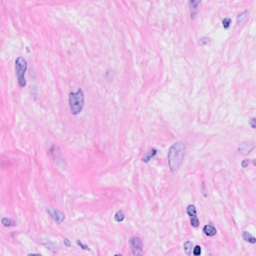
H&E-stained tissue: Breast